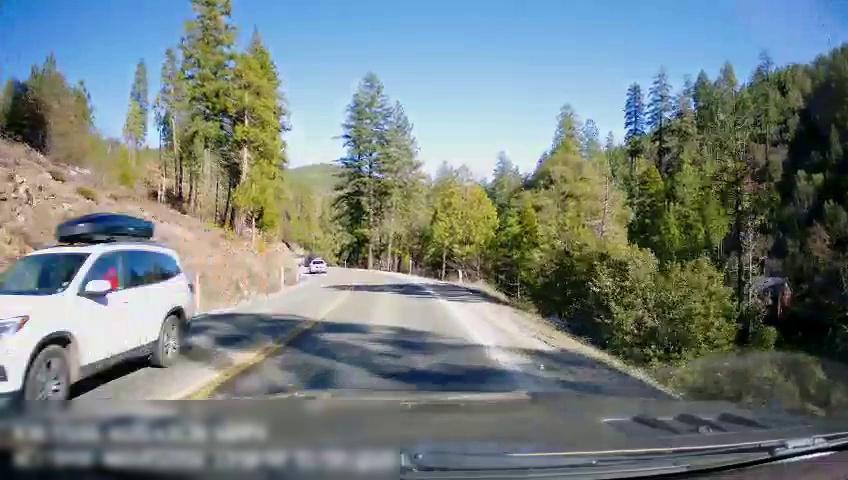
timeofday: Day
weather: Sunny
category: Drivable Space
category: Drivable Space
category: Vehicles | SUV
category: Vehicles | Car
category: Lanes | Opposite Lane
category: Lanes | Current Lane
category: Lanes | Opposite Lane
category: Lanes | Current Lane